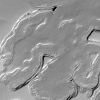
Atmospheric dust classification: not_dusty